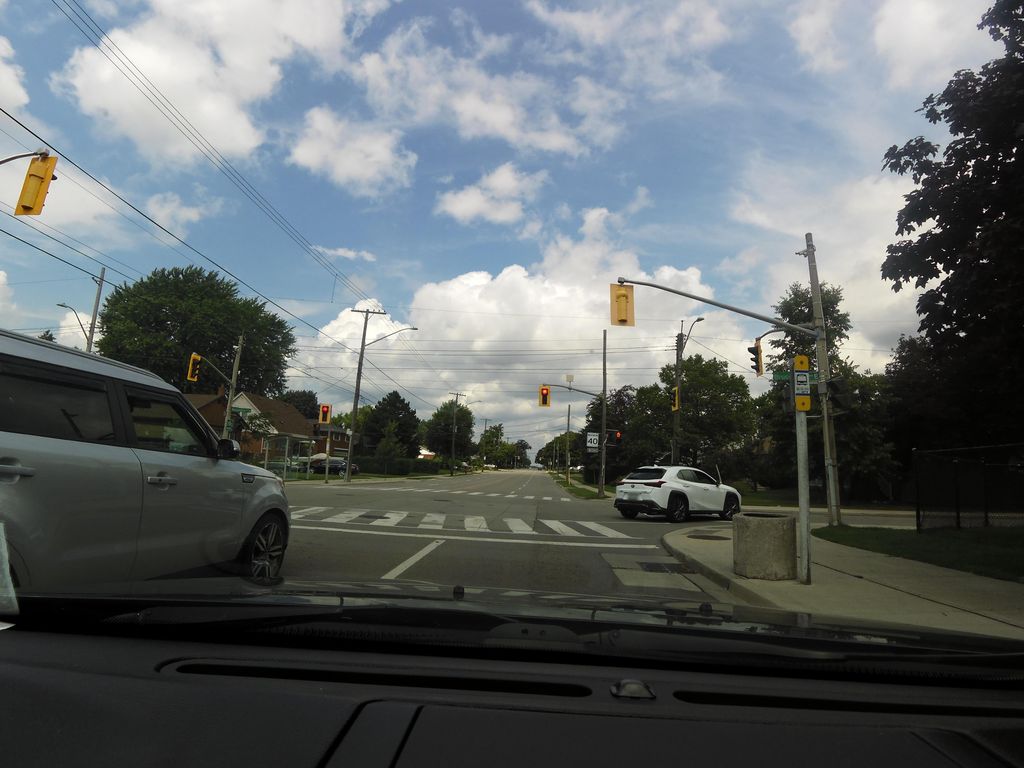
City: hamilton